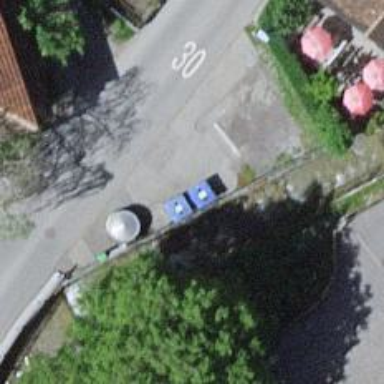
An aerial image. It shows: Recycling container for recycling.